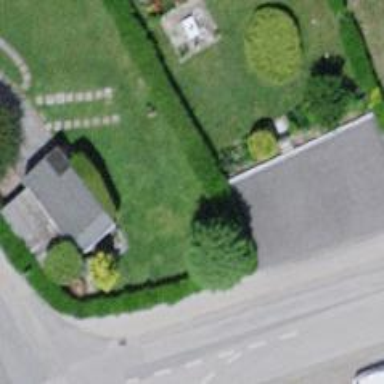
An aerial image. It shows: Hedge acting as barrier.